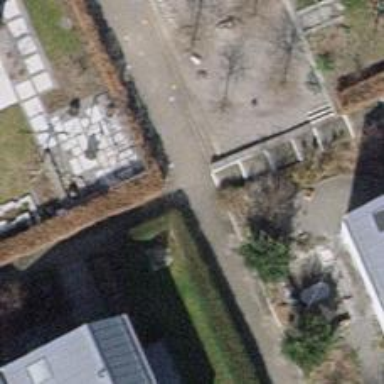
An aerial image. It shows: Footway along the road.